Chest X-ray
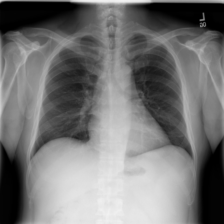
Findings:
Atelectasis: negative
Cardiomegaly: negative
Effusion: negative
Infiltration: negative
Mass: negative
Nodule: negative
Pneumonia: negative
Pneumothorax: negative
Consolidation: negative
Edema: negative
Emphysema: negative
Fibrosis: negative
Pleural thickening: negative
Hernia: negative